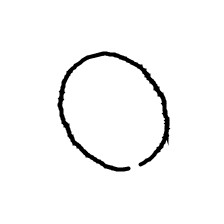
Shape: circle